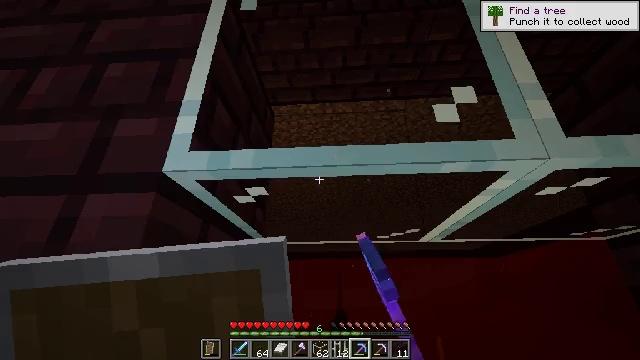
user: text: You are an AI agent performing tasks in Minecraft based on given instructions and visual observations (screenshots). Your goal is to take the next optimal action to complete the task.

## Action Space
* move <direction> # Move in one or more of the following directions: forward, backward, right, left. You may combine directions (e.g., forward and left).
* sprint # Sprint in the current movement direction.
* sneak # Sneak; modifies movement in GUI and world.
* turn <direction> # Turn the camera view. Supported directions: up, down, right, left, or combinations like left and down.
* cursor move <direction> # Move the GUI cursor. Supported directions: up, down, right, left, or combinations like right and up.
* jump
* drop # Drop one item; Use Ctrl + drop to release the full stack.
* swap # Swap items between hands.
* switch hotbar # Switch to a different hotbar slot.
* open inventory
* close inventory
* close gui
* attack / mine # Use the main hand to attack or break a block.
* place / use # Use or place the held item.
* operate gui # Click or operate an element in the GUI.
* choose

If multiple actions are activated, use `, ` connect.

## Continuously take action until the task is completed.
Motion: motion action
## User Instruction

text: drop nether brick slab
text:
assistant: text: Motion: no_op